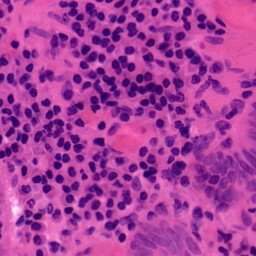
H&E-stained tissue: Colon